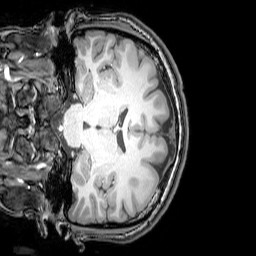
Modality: T1w
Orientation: coronal
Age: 22
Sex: female
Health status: healthy
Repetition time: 0.081 s
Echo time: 0.037 s